Field crop: maize
Growth stage: 2
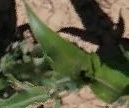
Species: maize